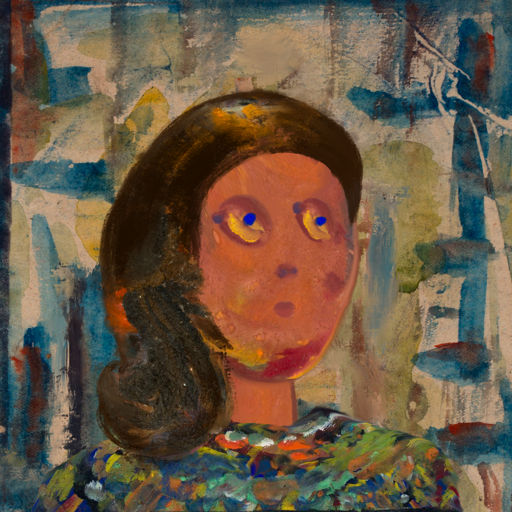
Background: Orphan, Head And Neck Side: Mother_And_Son_Son, Face Side: Mother_And_Son_Son, Bust: An_Impression, Hair Side: Gypsy_Queen, Head Accessory: Blank, Second Necklace: Blank, Necklace: Blank, Baby: Blank